Field crop: maize
Growth stage: 2
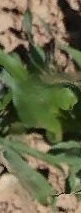
Species: maize